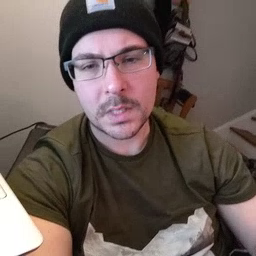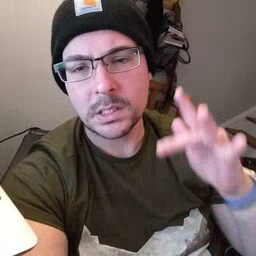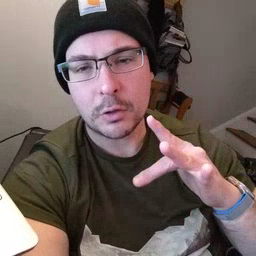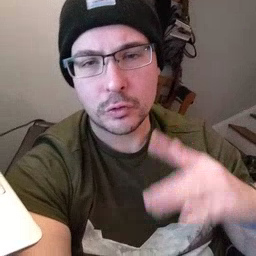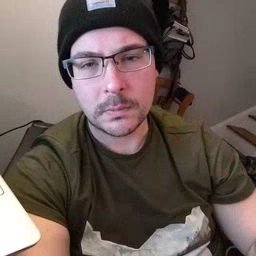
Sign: touch